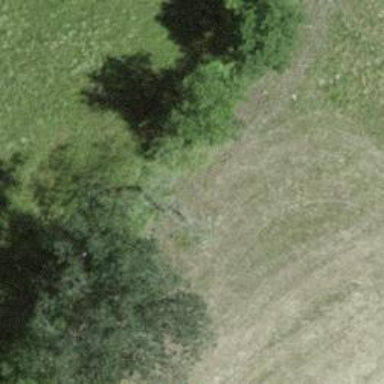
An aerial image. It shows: Row of trees in natural setting.